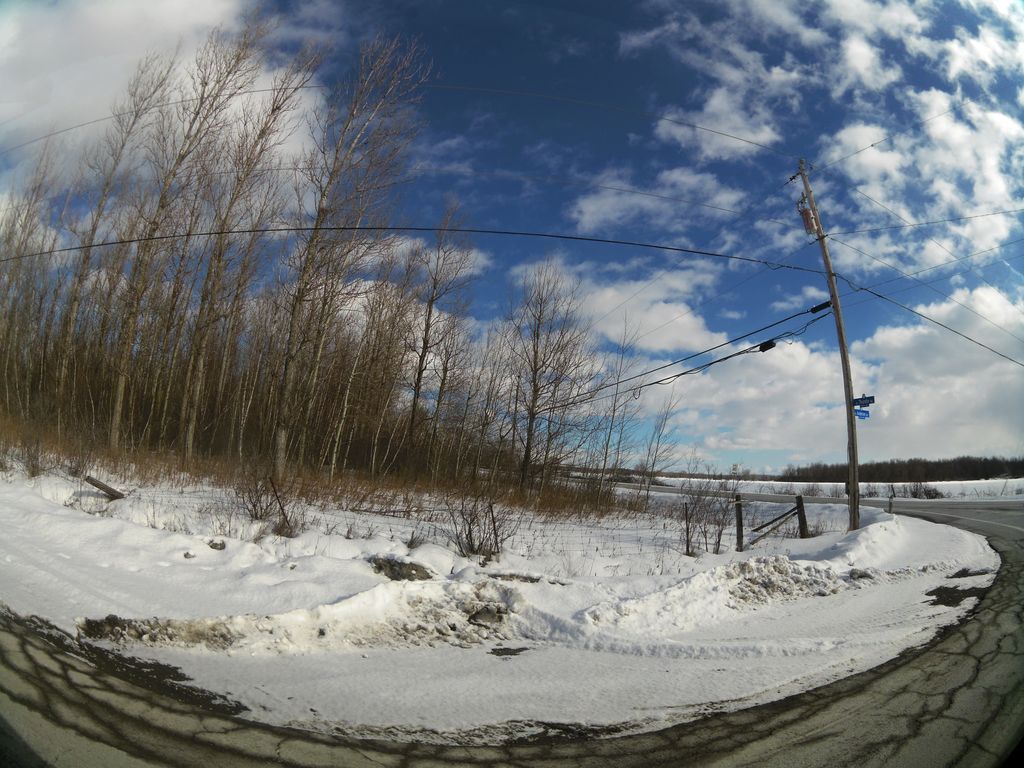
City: ottawa-gatineau